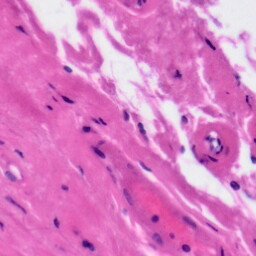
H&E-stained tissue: Tonsil